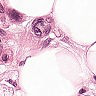
Metastatic tissue present: yes